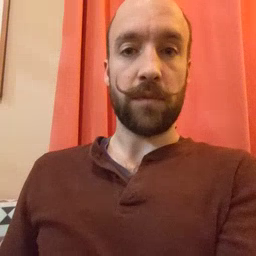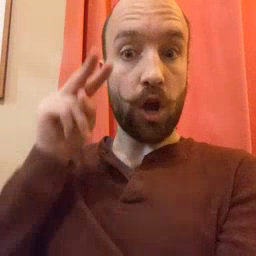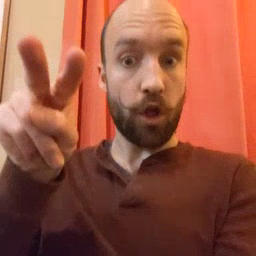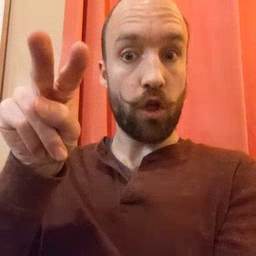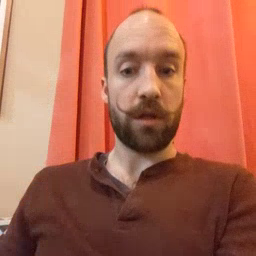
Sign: look